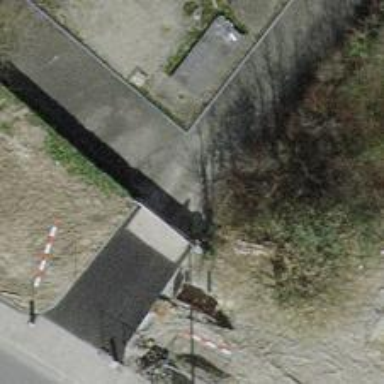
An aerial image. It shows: Gate.